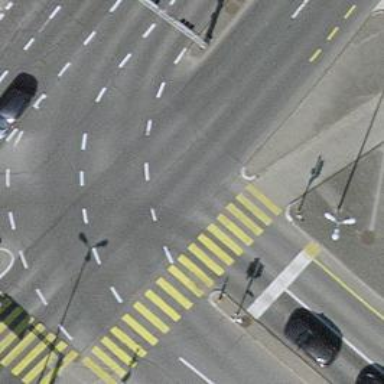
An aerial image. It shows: Paved footway with traffic signals at the crossing.